Question: I have a 500 x 400px square with a 100px grid inside it. Now I want to fill that square with smaller random sized square that snap to the grid. This means that the smaller squares can be either 100, 200, 300 or 400 pixels in size. Their size and position needs to be random, so the output will look different every time it runs.
This image shows the large square, its grid, and a possible output with the smaller squares that I'm trying to create.

I'm generating this in Ruby / Sinatra with DIV's, but I guess the question is more general towards the actual algorithm to use.
Any suggestions on how to do this with the least amount of code?
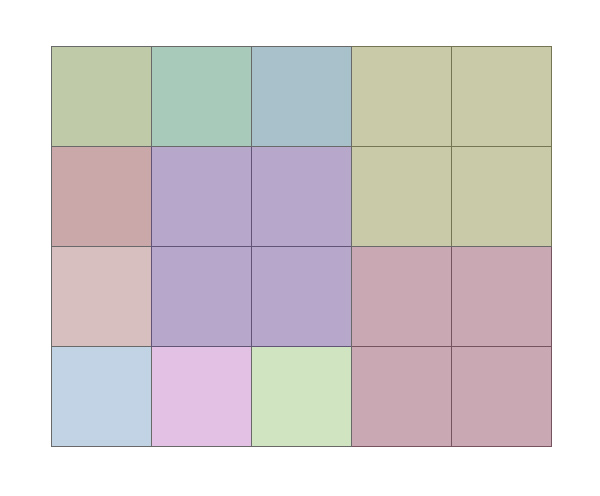
Answer: This method would take a of code, but I think what I would do is using Donald Knuth's Dancing Links algorithm (DLX) (or some other algorithm) to find possible arrangements of squares. You can compute the arrangements ahead of time, then you can quickly/randomly pick one later when you need them.
You can read his paper about the algorithm and its application to pentominoes (which is very similar to your problem) here:
<URL>
<URL>